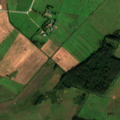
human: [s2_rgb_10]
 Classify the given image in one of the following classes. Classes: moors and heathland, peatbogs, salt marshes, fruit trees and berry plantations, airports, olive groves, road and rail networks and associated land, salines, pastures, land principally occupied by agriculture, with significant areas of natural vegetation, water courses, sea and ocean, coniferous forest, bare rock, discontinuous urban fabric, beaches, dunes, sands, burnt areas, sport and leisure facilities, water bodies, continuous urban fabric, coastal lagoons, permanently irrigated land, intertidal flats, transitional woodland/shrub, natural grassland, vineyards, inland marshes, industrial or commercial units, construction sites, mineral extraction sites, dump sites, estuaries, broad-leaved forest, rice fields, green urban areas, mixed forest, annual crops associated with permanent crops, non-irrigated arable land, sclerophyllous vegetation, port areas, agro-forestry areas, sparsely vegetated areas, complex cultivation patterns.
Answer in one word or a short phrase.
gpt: non-irrigated arable land, pastures, complex cultivation patterns, broad-leaved forest, mixed forest